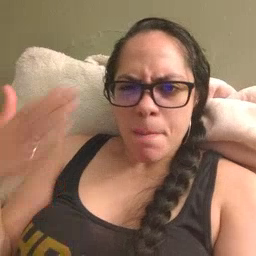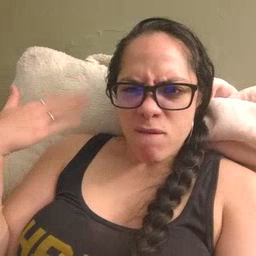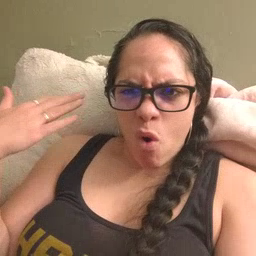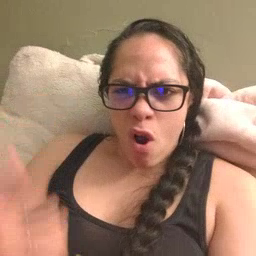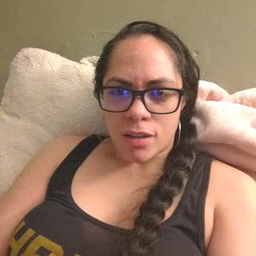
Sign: before